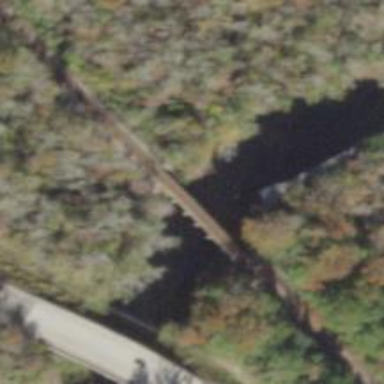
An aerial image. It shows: Bridge over railway line.